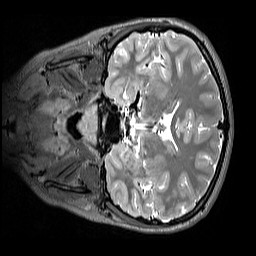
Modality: T2w
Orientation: coronal
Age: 12
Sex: female
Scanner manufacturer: siemens
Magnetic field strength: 3 T
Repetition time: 3.2 s
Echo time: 0.408 s